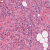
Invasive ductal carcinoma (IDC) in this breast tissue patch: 1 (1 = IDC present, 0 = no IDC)